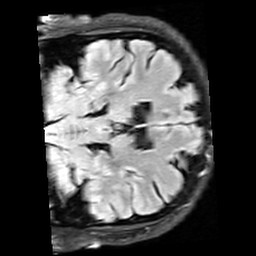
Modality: FLAIR
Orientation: coronal
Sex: male
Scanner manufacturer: siemens
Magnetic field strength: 3 T
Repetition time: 10 s
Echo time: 0.09 s